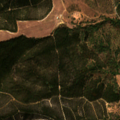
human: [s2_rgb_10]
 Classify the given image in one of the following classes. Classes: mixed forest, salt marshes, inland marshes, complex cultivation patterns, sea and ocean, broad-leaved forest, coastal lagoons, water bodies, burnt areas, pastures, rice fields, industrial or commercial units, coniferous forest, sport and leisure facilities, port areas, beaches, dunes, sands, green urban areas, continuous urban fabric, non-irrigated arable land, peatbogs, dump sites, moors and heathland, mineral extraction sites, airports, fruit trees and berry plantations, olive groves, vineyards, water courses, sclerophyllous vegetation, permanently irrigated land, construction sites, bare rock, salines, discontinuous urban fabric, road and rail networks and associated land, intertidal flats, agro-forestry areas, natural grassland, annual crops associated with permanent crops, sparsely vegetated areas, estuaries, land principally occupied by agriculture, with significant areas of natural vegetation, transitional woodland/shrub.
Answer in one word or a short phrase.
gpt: non-irrigated arable land, agro-forestry areas, broad-leaved forest, transitional woodland/shrub